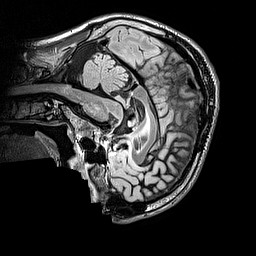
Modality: FLAIR
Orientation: sagittal
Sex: male
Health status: ill
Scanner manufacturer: siemens
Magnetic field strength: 3 T
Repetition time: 5 s
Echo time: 0.388 s